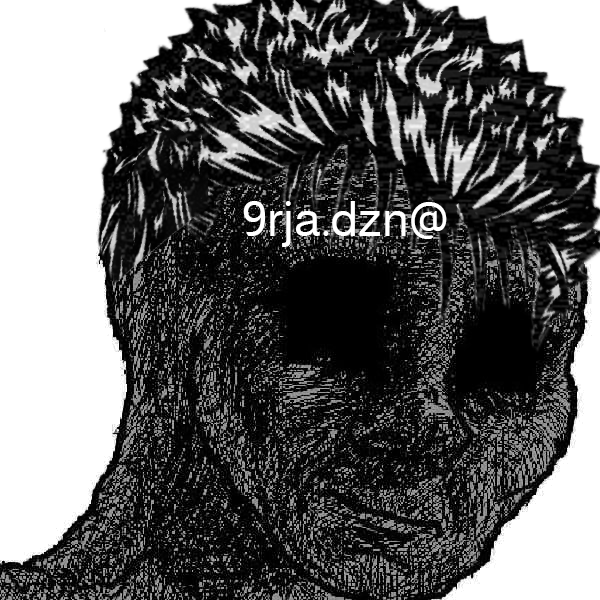
Label: 5_Withered_Wojak